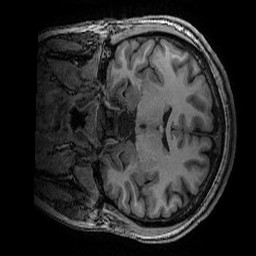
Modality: T1w
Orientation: coronal
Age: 18
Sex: female
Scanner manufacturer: ge
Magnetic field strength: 3 T
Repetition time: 0.007 s
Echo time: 0.00342 s